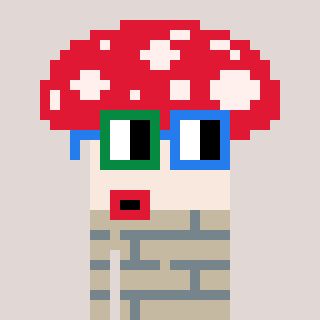
a pixel art character with square green and blue glasses, a mushroom-shaped head and a bege-colored body on a warm background